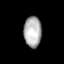
Tissue: lung
Cell type: Epithelial cells
Senescence score: 0.1832
Nuclear area (px): 537
Mean DAPI intensity: 173.922